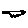
Label: cat